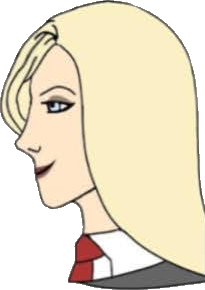
Label: 4_Yes_Chad